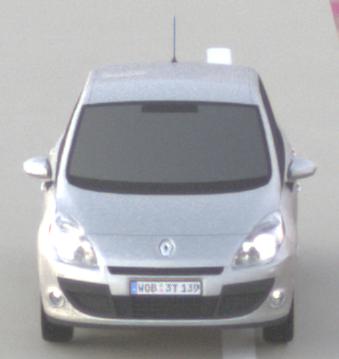
Make: Renault
Model: Scénic 1.6 16V 110
Detailed model: Scénic (III)
Model produced from: 2009/06
Model produced until: 2010/08
Doors: 5
Color: white
Road condition: dry road
Daytime: sunrise or sunset
Contrast: low contrast